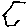
Label: hexagon